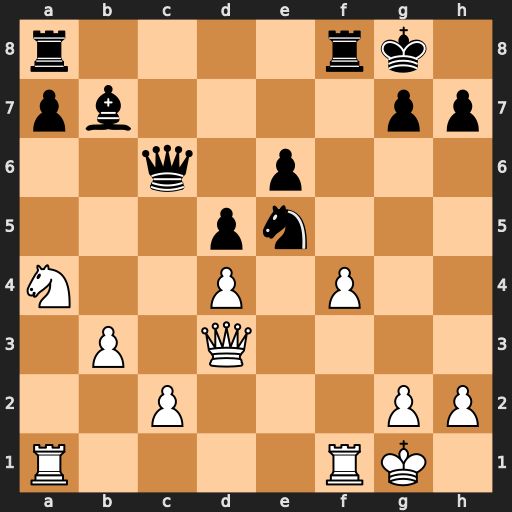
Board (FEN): r4rk1/pb4pp/2q1p3/3pn3/N2P1P2/1P1Q4/2P3PP/R4RK1
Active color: w
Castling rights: -
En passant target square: -
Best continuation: fxe5 Rxf1+ Qxf1